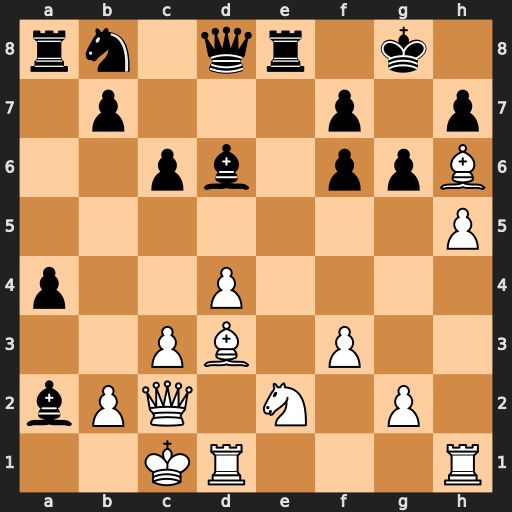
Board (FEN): rn1qr1k1/1p3p1p/2pb1ppB/7P/p2P4/2PB1P2/bPQ1N1P1/2KR3R
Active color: w
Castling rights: -
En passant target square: -
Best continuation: hxg6 fxg6 Bxg6